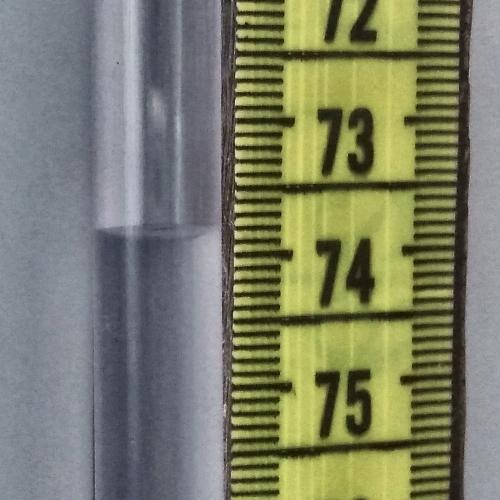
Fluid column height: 73.8 cm